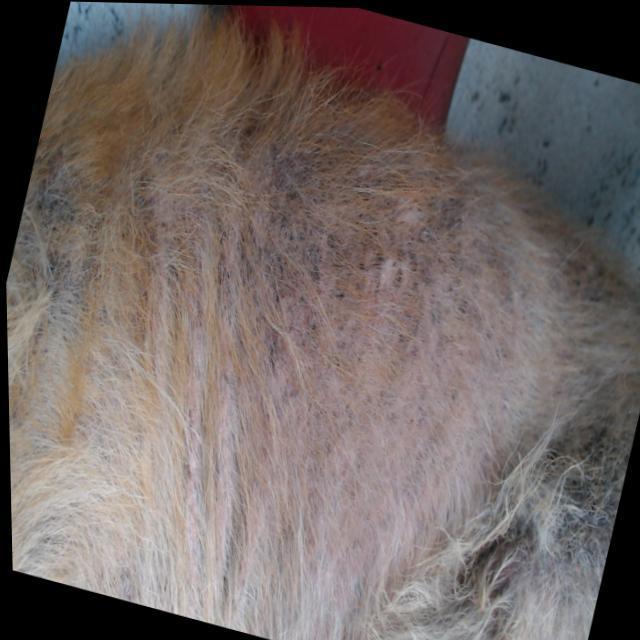
Canine demodicosis (Demodex mange) — caused by Demodex canis mites. Presents with alopecia, follicular papules, pustules, and comedones. Often localized on face and forelimbs.